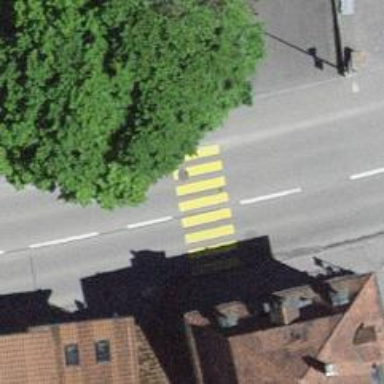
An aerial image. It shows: Uncontrolled road crossing.